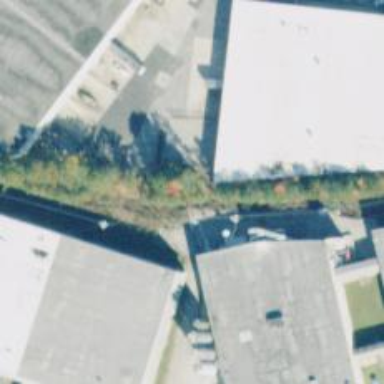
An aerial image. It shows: Abandoned railway spur.